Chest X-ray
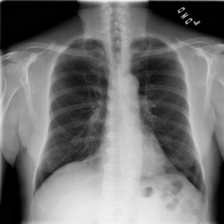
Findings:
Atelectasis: negative
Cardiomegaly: negative
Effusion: negative
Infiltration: negative
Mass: negative
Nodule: negative
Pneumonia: negative
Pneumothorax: negative
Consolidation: negative
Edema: negative
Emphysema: negative
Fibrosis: negative
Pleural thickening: negative
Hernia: negative